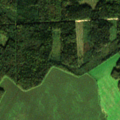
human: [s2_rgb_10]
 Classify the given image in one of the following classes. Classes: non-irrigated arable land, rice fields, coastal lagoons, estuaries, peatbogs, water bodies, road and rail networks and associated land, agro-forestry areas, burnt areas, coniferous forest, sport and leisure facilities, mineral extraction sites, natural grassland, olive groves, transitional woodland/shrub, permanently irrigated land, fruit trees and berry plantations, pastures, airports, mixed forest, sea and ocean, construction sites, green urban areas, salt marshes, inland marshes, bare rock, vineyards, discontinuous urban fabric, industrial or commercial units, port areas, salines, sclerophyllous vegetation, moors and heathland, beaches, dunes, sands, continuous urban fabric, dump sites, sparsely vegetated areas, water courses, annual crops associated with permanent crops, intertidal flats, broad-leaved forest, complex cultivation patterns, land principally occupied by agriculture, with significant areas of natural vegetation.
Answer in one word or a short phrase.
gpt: non-irrigated arable land, pastures, coniferous forest, mixed forest